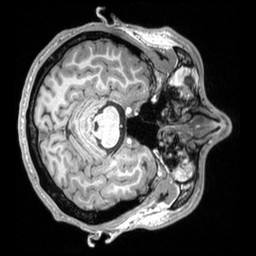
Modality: T1w
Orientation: axial
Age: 25
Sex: male
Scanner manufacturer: siemens
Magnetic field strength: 3 T
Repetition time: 2.53 s
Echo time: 0.00298 s